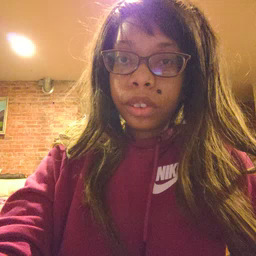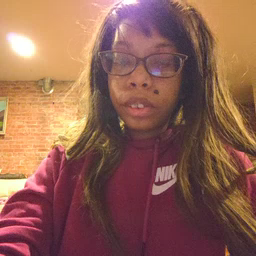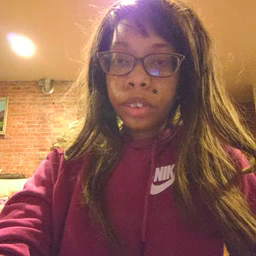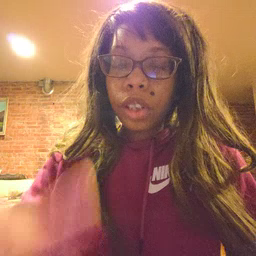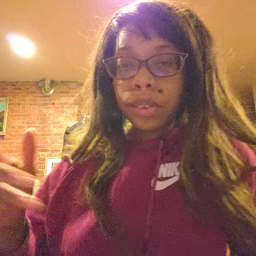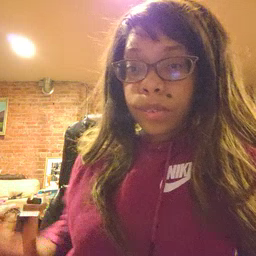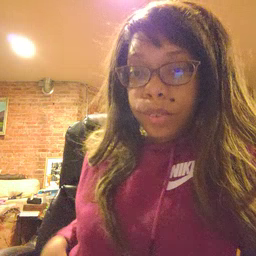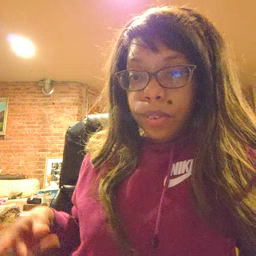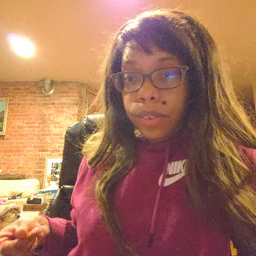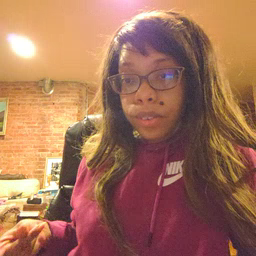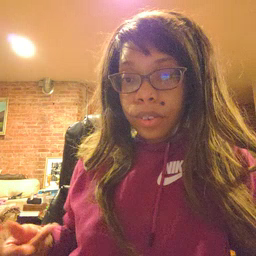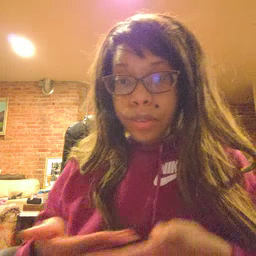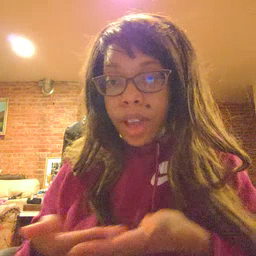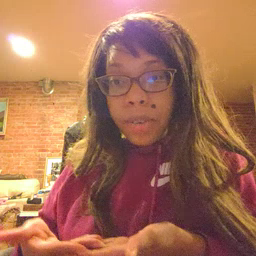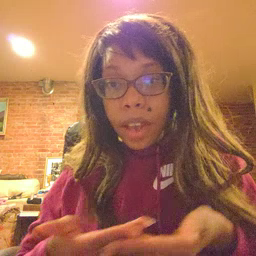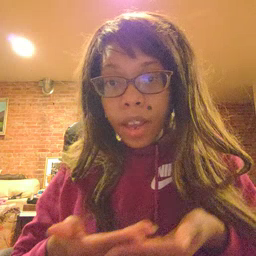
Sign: puppy